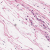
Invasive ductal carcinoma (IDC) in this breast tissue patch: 0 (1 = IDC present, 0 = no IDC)